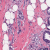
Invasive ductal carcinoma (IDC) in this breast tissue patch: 1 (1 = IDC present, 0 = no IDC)